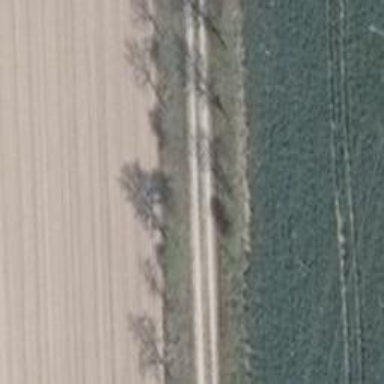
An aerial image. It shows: Row of trees in natural setting.